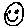
Label: smiley face